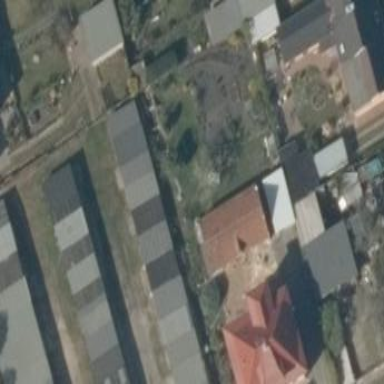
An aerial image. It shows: Group of garages.